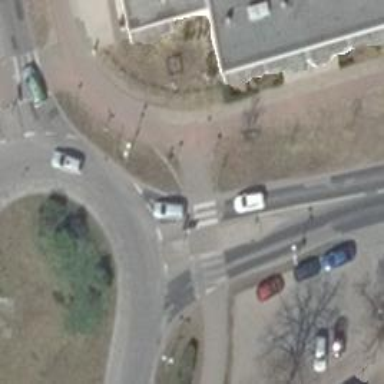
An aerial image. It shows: Road with "give way" sign.